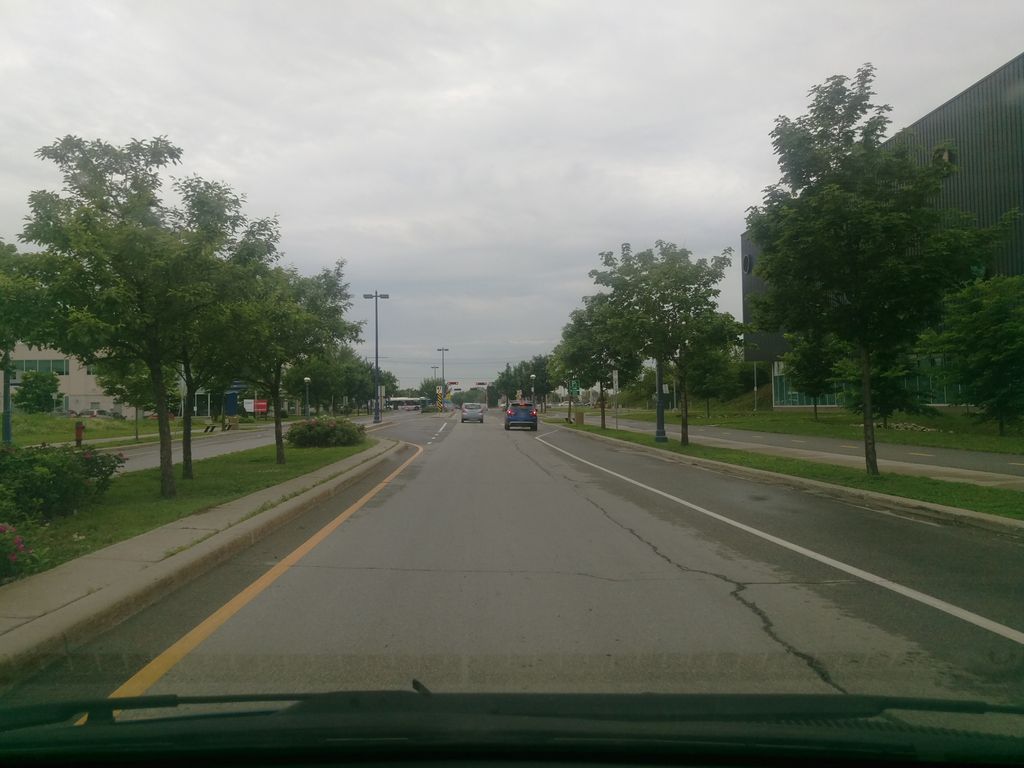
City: ottawa-gatineau